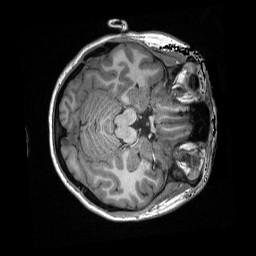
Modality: T1w
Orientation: axial